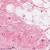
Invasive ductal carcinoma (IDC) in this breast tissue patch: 0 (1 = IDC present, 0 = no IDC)